Question: How can I get a snippet like in the picture below in google page results?
I submitted a in , but there is no change until now?
Do you know how I should proceed to get this Result? Or the name (keyword) of this structure?

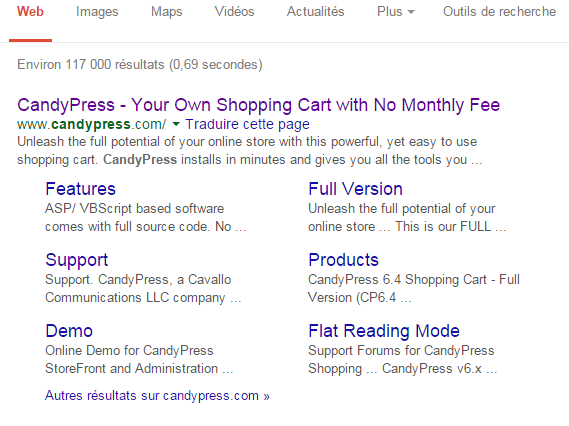
Answer: So, the keyword I was looking for is "<URL>".
Here as some documentations about it :
- <URL>
Thanks to @Mark.